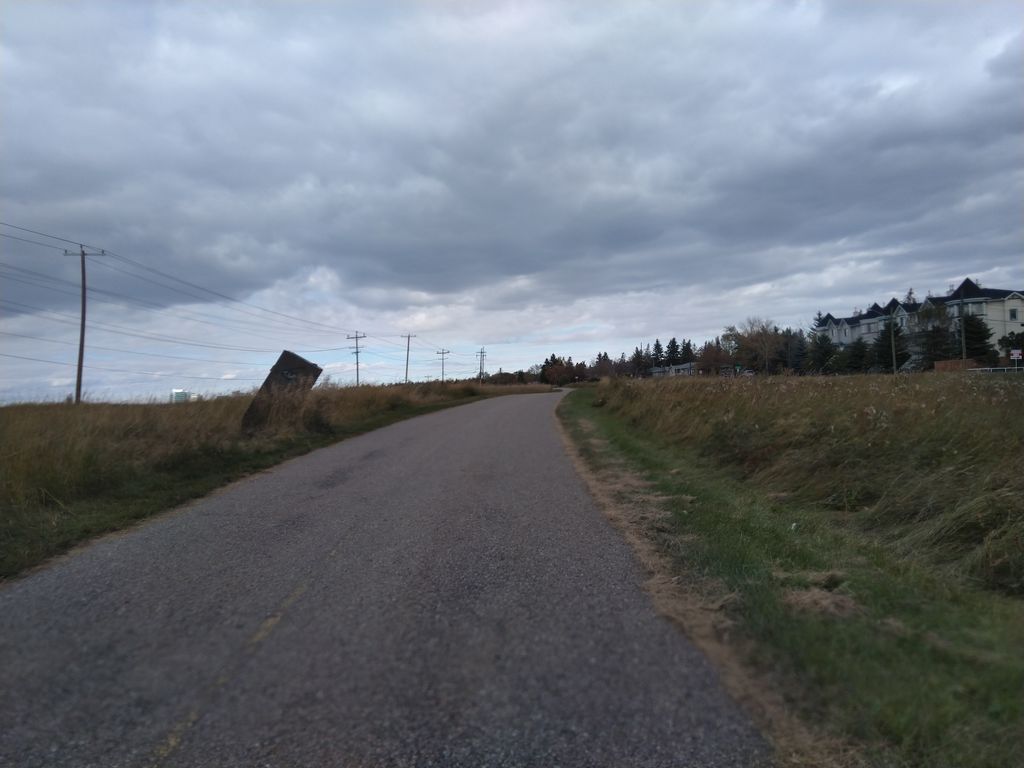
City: calgary